Question: I have integrated Crashlytics, <URL> into my app, the sdk related crashes are reported successfully.
For the ndk part, i have followed instructions from the blog; <URL>, but the ndk crashes aren't being reported. My doubt is, because other parts are sufficiently clear, i'm not providing the correct path for 'androidNdkOut' and 'androidNdkLibsOut', as shown in:

The doubt and question is in my 'build.gradle', here it is...
'''
crashlytics {
enableNdk true
androidNdkOut //what would be the obj here?
androidNdkLibsOut 'src/main/jniLibs' //path for my jni libraries
}
'''
please let me know if i should post any other part of the code
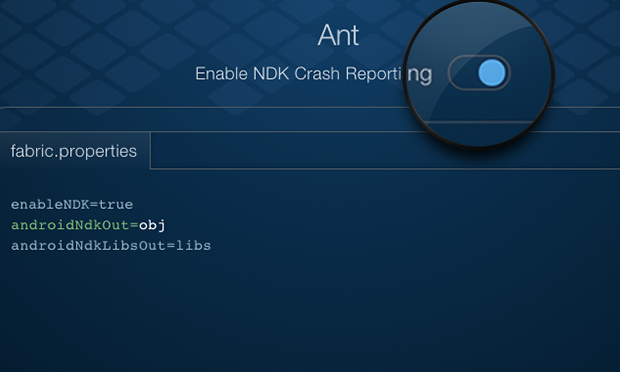
Answer: Matt from the Fabric team here with an update to this answer - we just released the Fabric Gradle plugin version 1.23.0 which includes support for automatically detecting the appropriate native library paths when you're using the 'externalNativeBuild' DSL with the Android plugin for Gradle version 2.2.0+, so you no longer need to set the 'androidNdkOut' and 'androidNdkLibsOut' properties. This will work with both CMake and 'ndk-build'. Check out more info here: <URL>
---
I could solve the problem after getting help from <URL> Support, thanking them..this answer.
First, for
'''
crashlytics {
enableNdk true
androidNdkOut //what would be the obj here?
androidNdkLibsOut 'src/main/jniLibs' //path for my jni libraries
}
'''
for my app's 'build.gradle', it should have been:
'''
crashlytics {
enableNdk true
androidNdkOut 'src/main/jniLibs'
androidNdkLibsOut 'src/main/jniLibs'
}
'''
> androidNdkOut is where your debug binaries are located. This defaults
to 'src/main/obj' but you can set in the crashlytics { } if it's
different in your project.
a link which contains useful information on the same: <URL>
A minor but very useful part was running commands like 'uploadReleaseSymbols' with the '--stacktrace' option. Thought its worth the mention as that(uploading release symbols) was also an issue on my side for not receiving the crash reports.